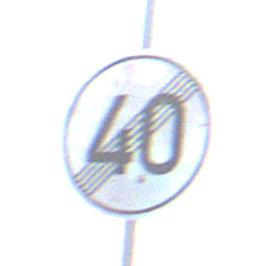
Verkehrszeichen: EndeGeschwindigkeit40
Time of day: SunriseSunset
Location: Outdoor (Nature)
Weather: PartlyCloudy
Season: NotSpecified
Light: Natural